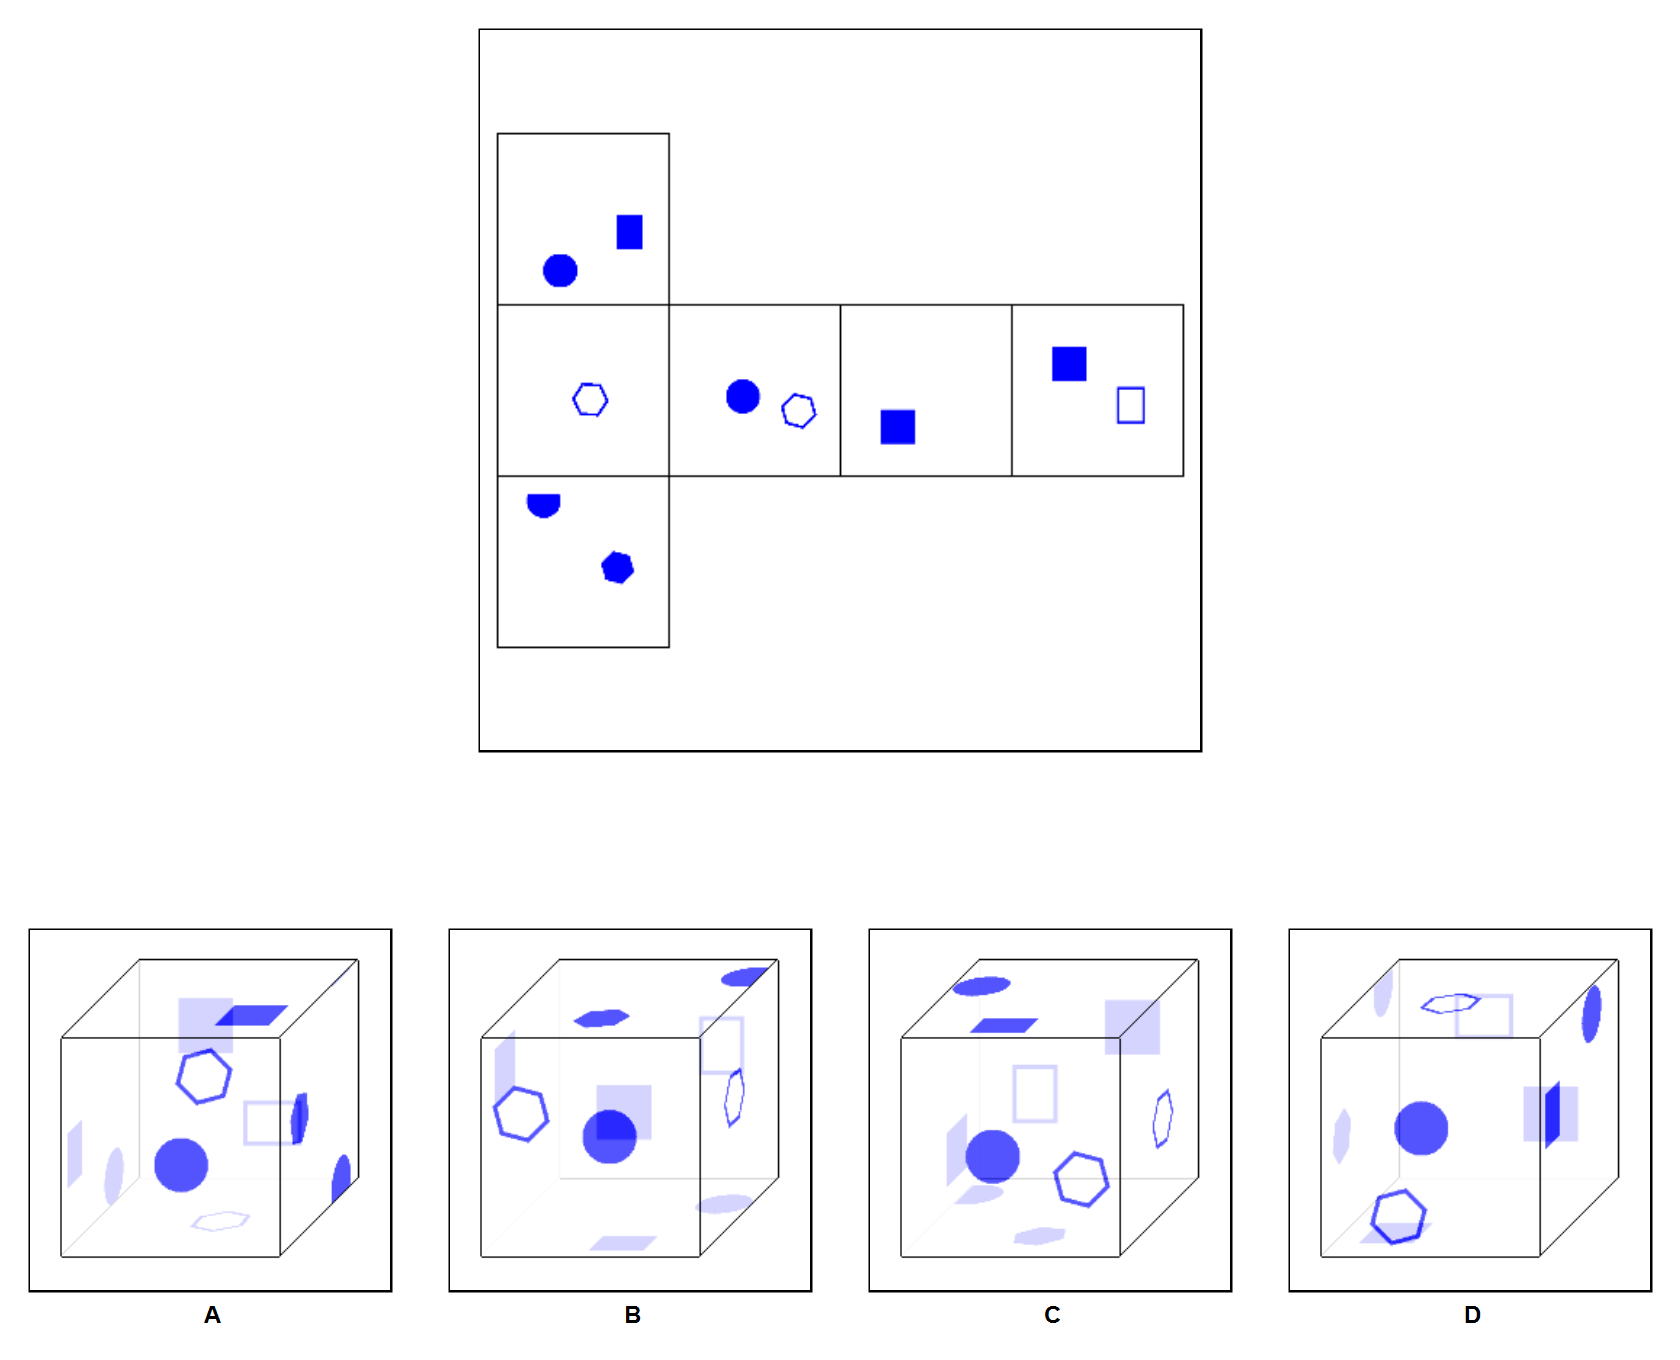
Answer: C